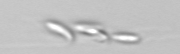
Label: Dinobryon